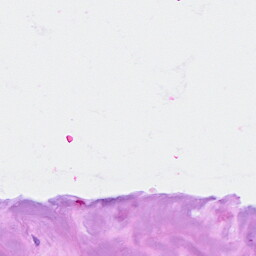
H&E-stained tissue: Breast